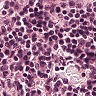
Metastatic tissue present: no